Aerial crown-view tile of a tropical tree (Barro Colorado Island, Panama), acquired 20250616:
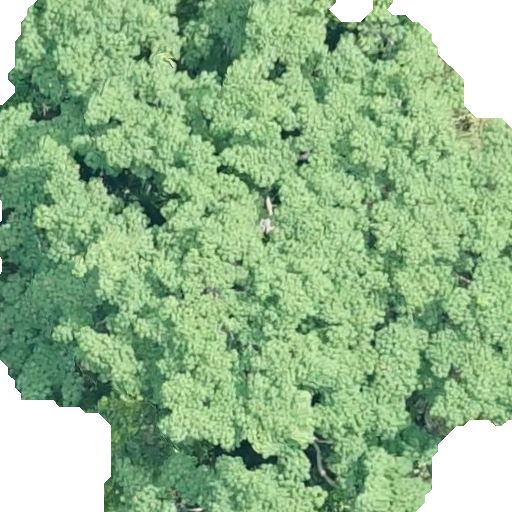
Species: Ceiba pentandra
GBIF accepted scientific name: Ceiba pentandra
Crown area: 388.734 m²